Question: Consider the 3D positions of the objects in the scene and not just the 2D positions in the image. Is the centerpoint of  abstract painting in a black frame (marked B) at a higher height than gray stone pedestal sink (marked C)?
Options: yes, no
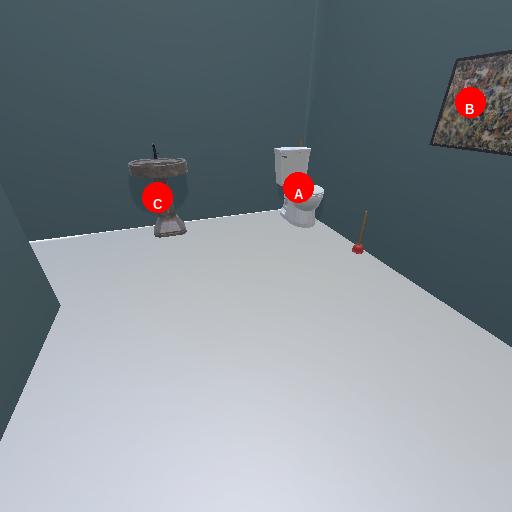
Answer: yes